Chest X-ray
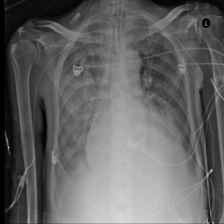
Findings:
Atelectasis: negative
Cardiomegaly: negative
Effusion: negative
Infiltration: positive
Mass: negative
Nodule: negative
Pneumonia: negative
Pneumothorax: negative
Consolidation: negative
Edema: negative
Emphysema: negative
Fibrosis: negative
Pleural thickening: negative
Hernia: negative